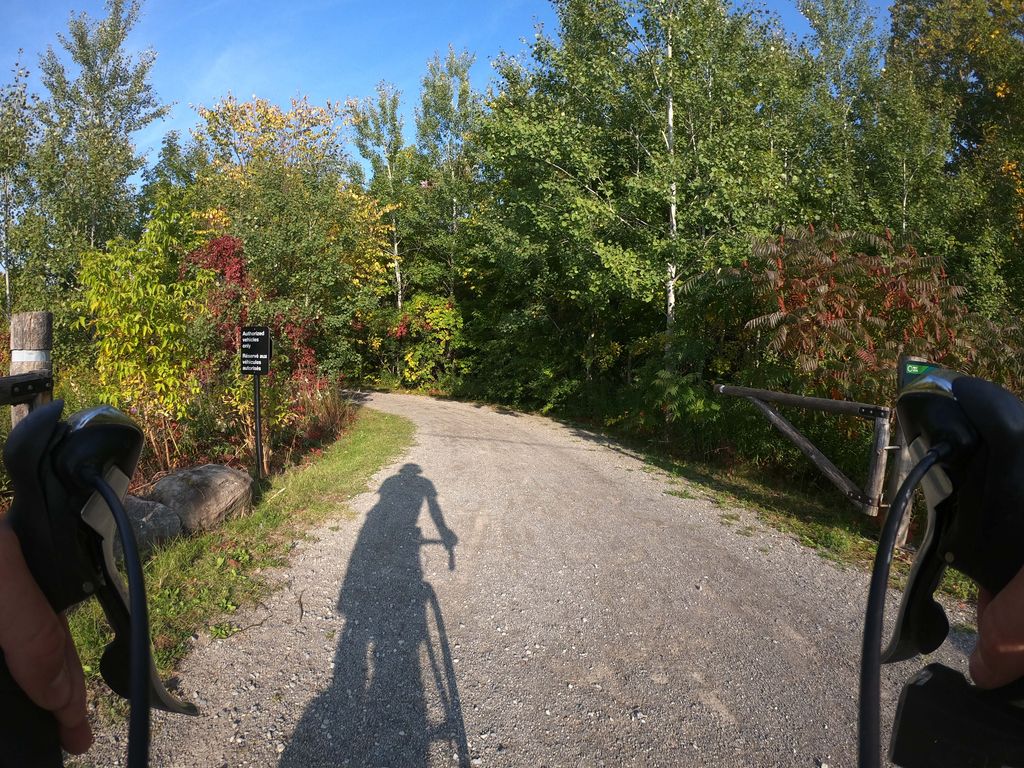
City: ottawa-gatineau